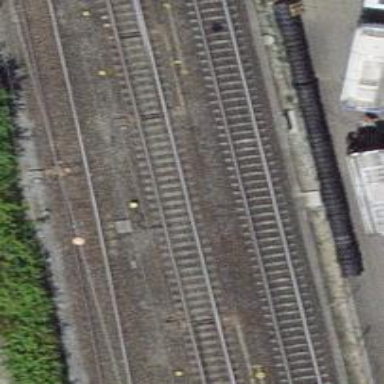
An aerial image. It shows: Railway switch.